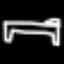
Label: bed